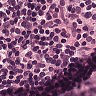
Metastatic tissue present: no